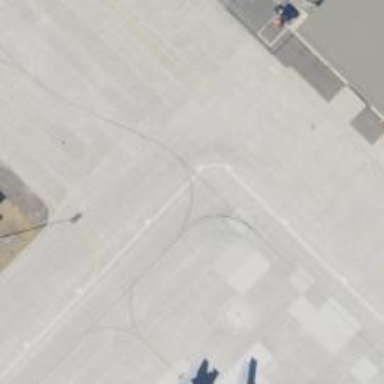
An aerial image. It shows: View of taxiway at the airport.